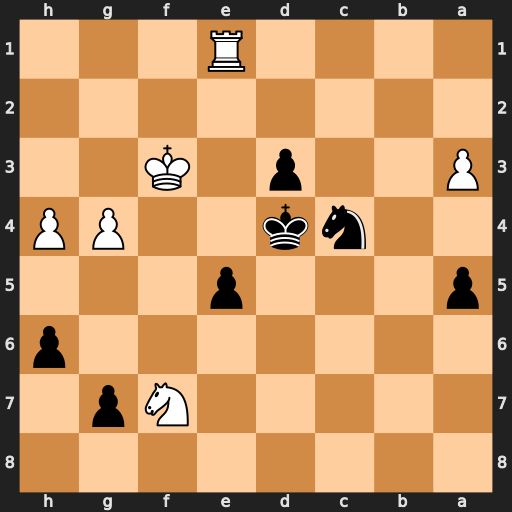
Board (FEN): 8/5Np1/7p/p3p3/2nk2PP/P2p1K2/8/4R3
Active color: b
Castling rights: -
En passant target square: -
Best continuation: d2 Rh1 Kd3 Nxe5+ Nxe5+